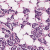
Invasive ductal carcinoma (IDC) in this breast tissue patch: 1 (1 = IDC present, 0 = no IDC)